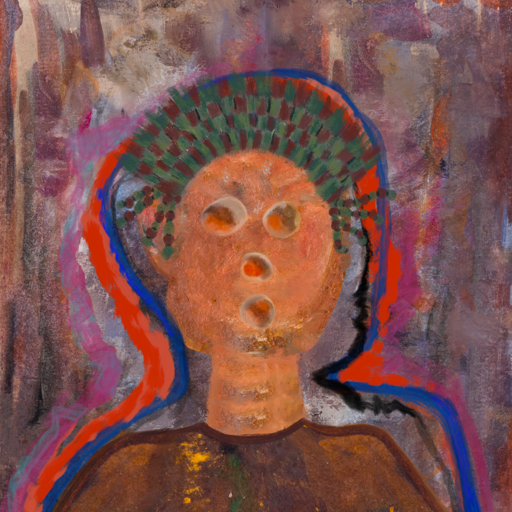
Background: Hypocrite, Head And Neck Front: Boggyland, Face Front: Rupkatha, Bust: Comrade, Hair Front: Experience, Head Accessory: After_Raid_Crown, Second Necklace: Blank, Necklace: Blank, Baby: Blank